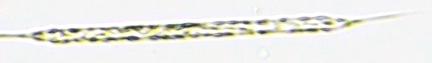
Label: Rhizosolenia